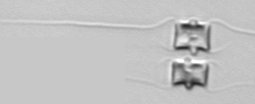
Label: Chaetoceros_didymus